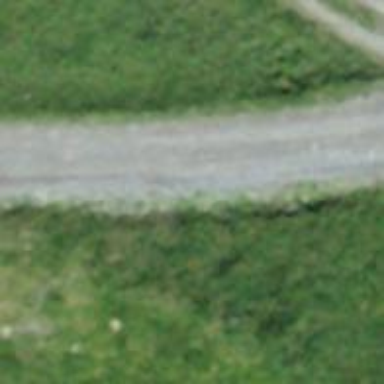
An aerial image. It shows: Track with grade 2 gravel surface.